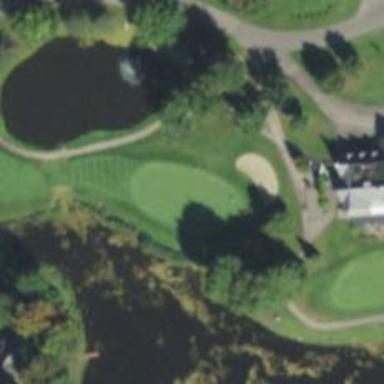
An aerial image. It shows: View of golf hole.